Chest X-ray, PA view. Patient: 46 years old, sex M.
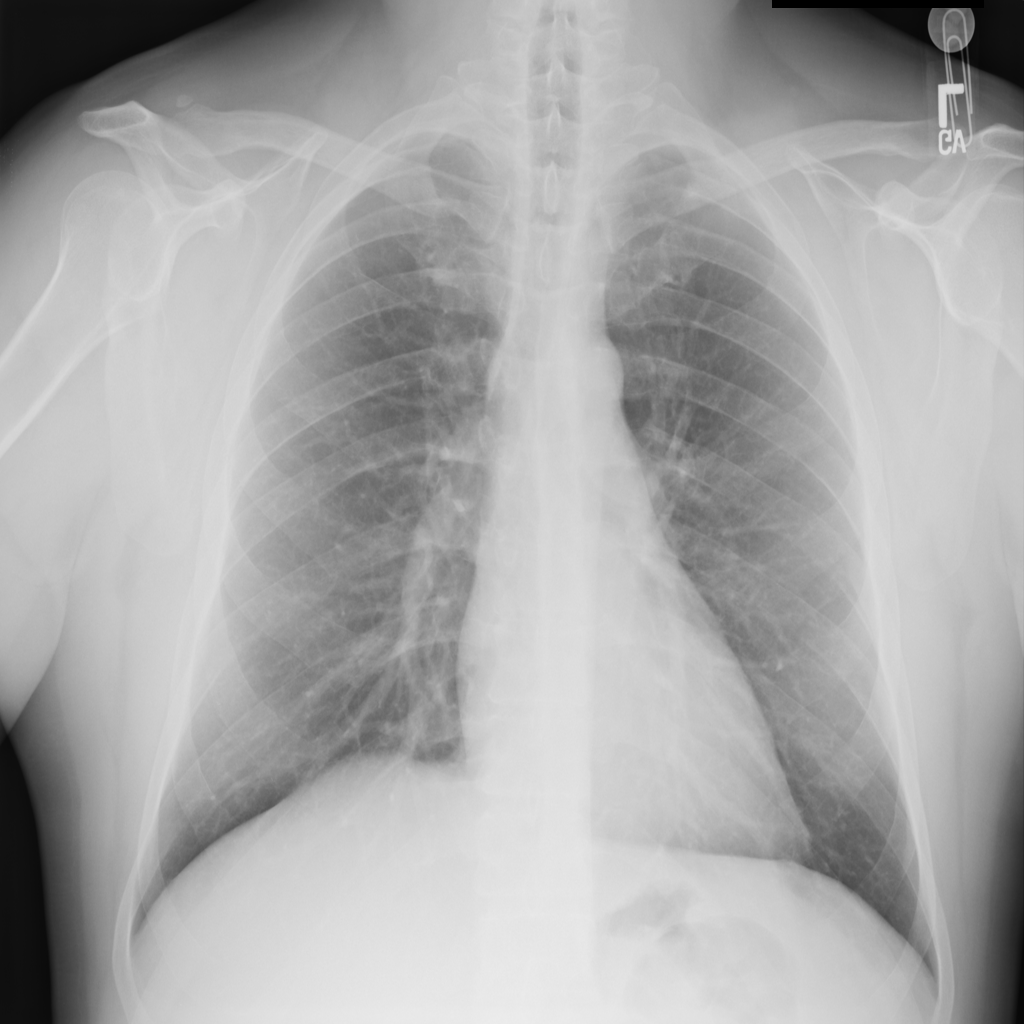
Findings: No Finding